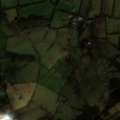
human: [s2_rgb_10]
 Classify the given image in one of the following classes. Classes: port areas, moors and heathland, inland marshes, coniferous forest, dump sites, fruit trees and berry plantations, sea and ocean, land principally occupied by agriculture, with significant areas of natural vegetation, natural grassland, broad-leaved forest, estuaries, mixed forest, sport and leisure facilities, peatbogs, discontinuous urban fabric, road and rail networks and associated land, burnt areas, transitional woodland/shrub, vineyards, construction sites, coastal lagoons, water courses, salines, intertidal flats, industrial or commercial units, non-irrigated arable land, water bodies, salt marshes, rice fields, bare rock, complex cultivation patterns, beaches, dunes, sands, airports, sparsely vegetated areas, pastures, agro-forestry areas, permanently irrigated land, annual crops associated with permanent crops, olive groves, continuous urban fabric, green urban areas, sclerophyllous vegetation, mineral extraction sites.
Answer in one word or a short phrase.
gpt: pastures, coniferous forest, transitional woodland/shrub